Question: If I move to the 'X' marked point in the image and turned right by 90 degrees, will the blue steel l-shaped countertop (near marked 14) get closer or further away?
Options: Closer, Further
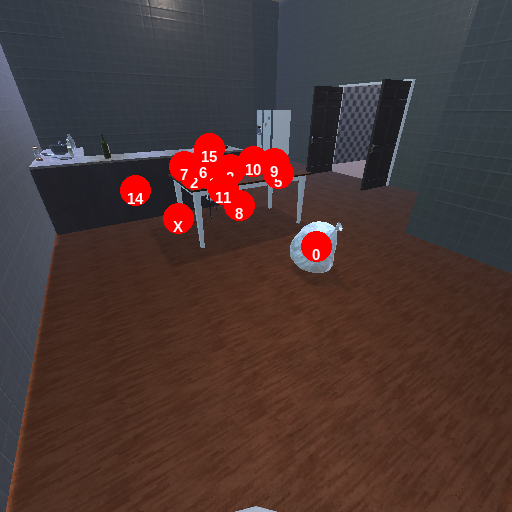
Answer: Closer